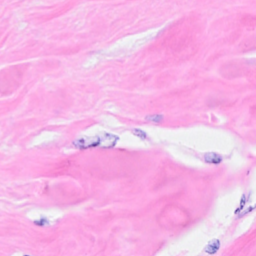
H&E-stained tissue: Breast